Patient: sex M, age 60
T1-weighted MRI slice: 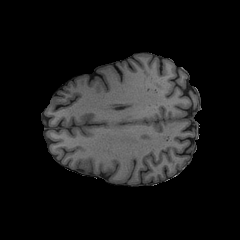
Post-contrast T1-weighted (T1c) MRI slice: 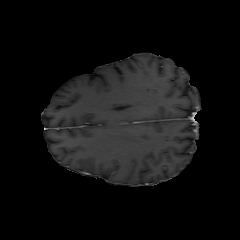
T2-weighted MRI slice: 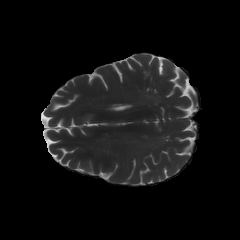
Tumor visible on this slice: yes
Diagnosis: Glioblastoma, IDH-wildtype
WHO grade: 4